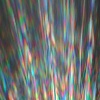
Label: sunburn